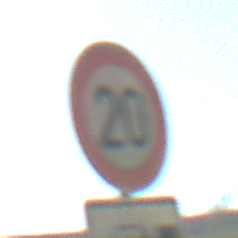
Verkehrszeichen: Geschwindigkeit20
Zusatzzeichen unten: HinweisDurchSinnbild15
Umgebung: Outdoor, Nature
Tageszeit: MorningAfternoon
Wetter: PartlyCloudy
Licht: Natural
Jahreszeit: NotSpecified
Kontrast: HighContrast